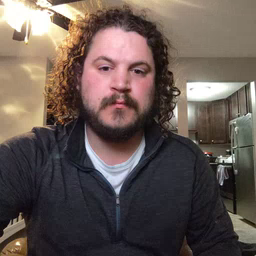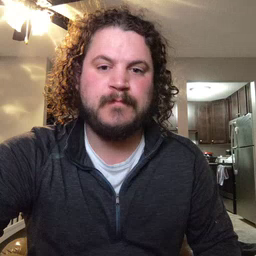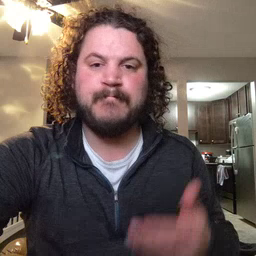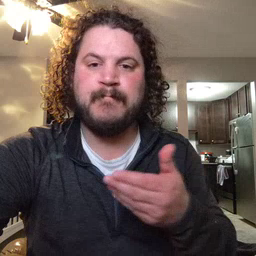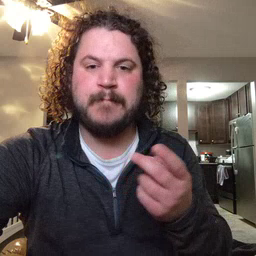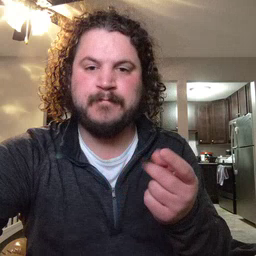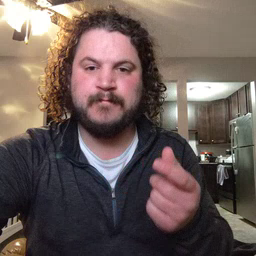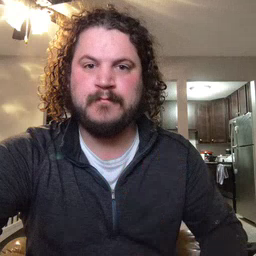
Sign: puppy